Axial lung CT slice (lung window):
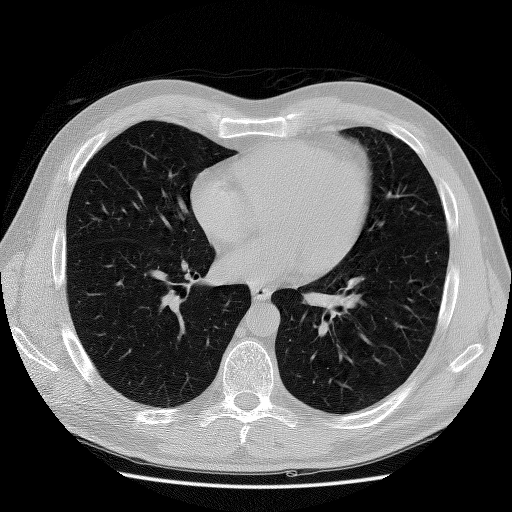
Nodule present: no